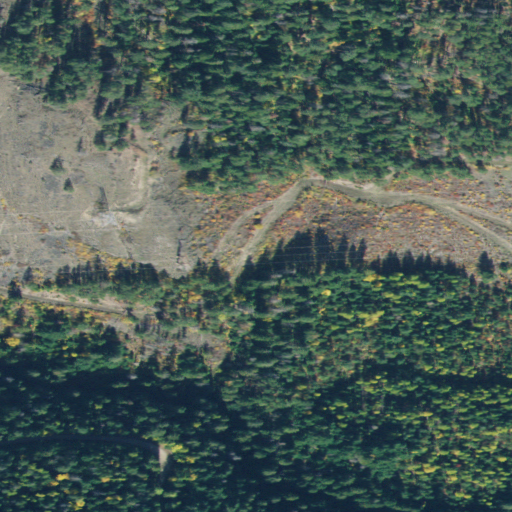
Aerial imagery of valley in Idaho named Deer Gulch containing evergreen forest and shrub